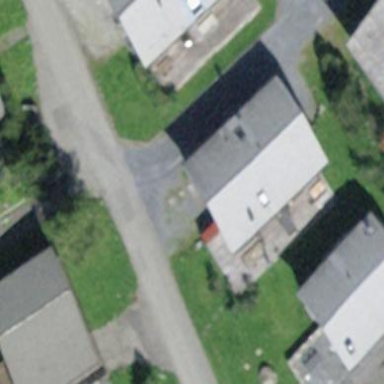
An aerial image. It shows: Detached building.